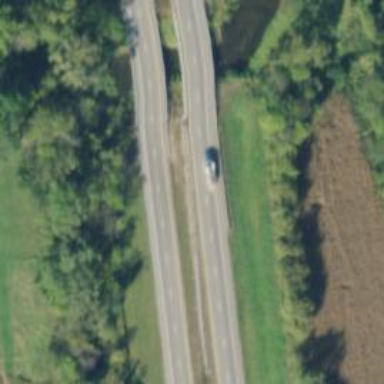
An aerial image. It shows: Bridge over motorway.